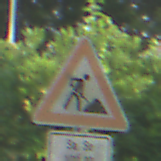
Verkehrszeichen: Arbeitsstelle
Zusatzzeichen unten: ZeitangabenMitBeschraenkungAufWochentage9
Umgebung: Outdoor, Urban
Tageszeit: MorningAfternoon
Wetter: PartlyCloudy
Licht: Natural
Jahreszeit: NotSpecified
Kontrast: LowContrast